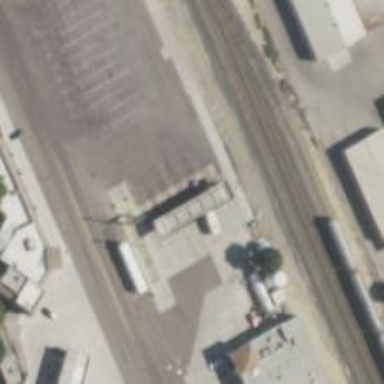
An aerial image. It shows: Weighbridge facility.